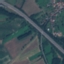
Land use / land cover class: Highway